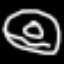
Label: donut